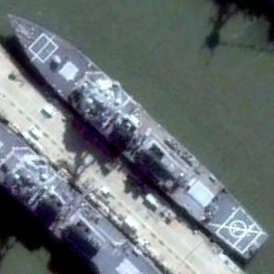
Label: destroyer